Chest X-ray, PA view. Patient: 58 years old, sex M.
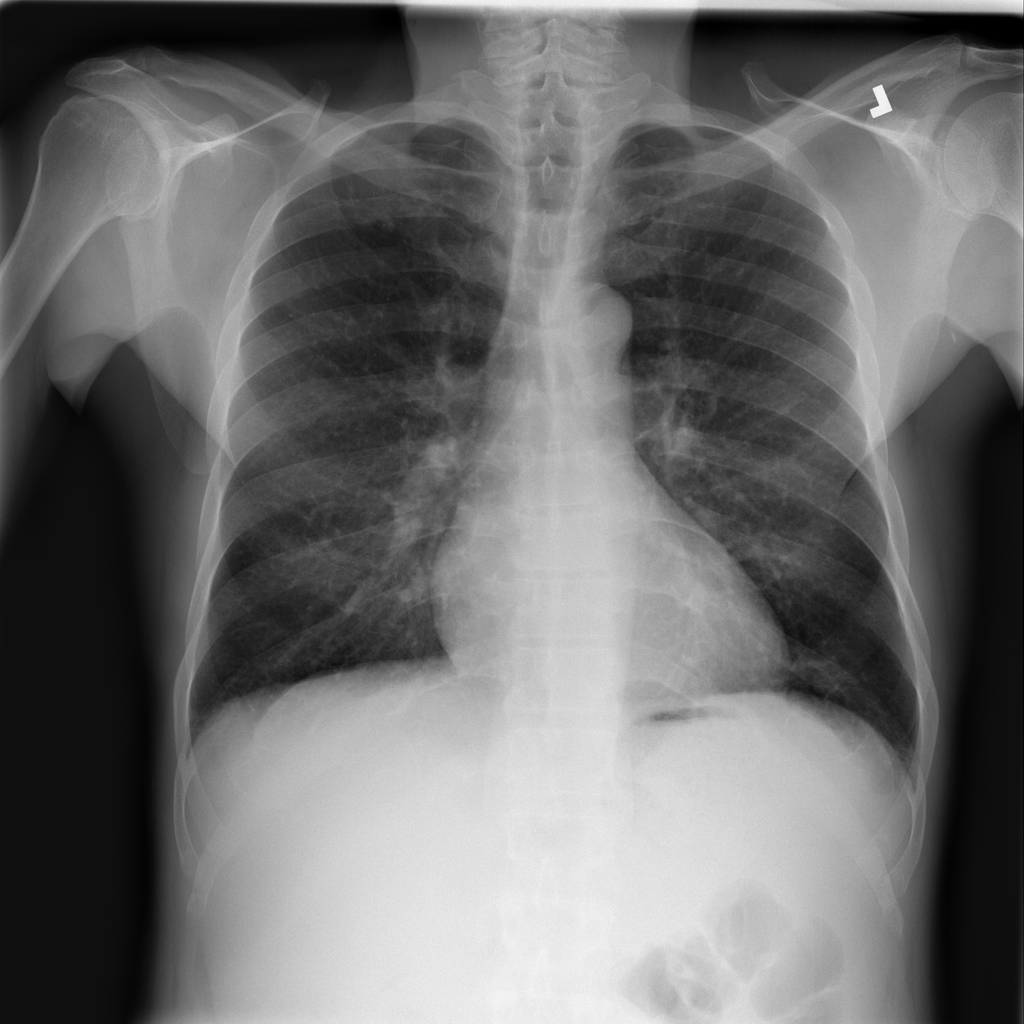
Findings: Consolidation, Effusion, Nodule